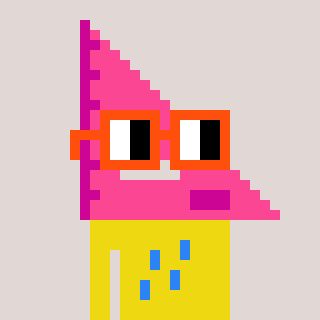
a pixel art character with square orange glasses, a squadron ruler-shaped head and a yellow-colored body on a warm background